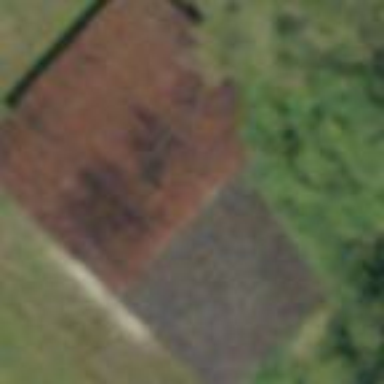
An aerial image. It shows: Rural barn.